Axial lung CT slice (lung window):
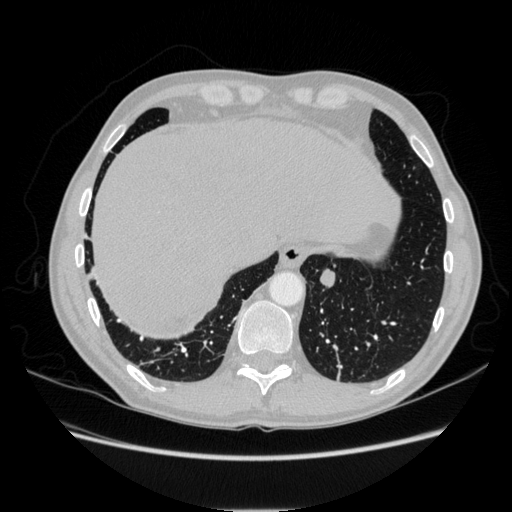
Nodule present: yes
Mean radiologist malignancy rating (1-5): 3.75